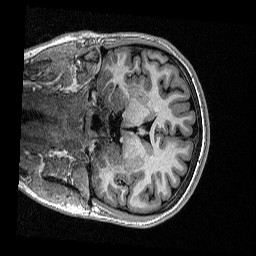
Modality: T1w
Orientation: coronal
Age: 19
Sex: female
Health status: healthy
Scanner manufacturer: siemens
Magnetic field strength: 1.5 T
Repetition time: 2.73 s
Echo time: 0.00357 s